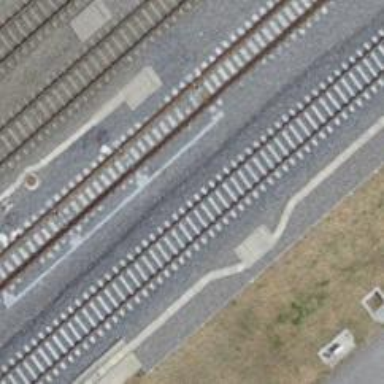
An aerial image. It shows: Railway switch.